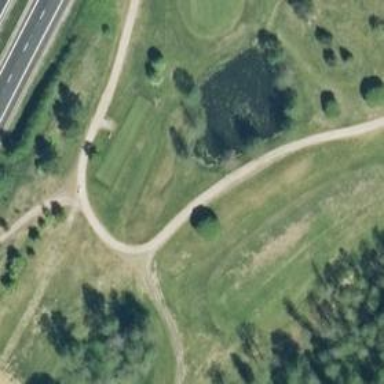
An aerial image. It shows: Service road designated as golf cart path.